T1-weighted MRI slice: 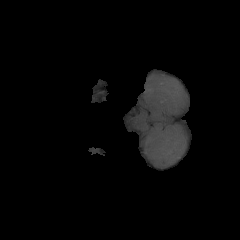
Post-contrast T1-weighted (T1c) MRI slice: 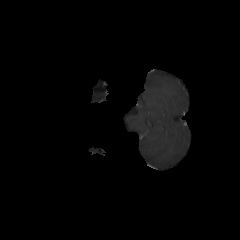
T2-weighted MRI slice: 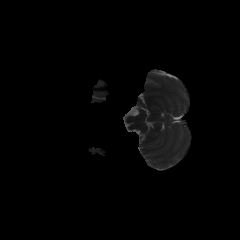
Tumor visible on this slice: no